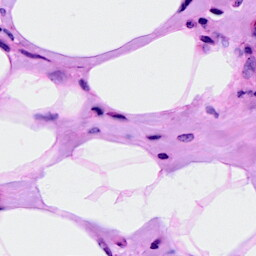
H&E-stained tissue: Breast